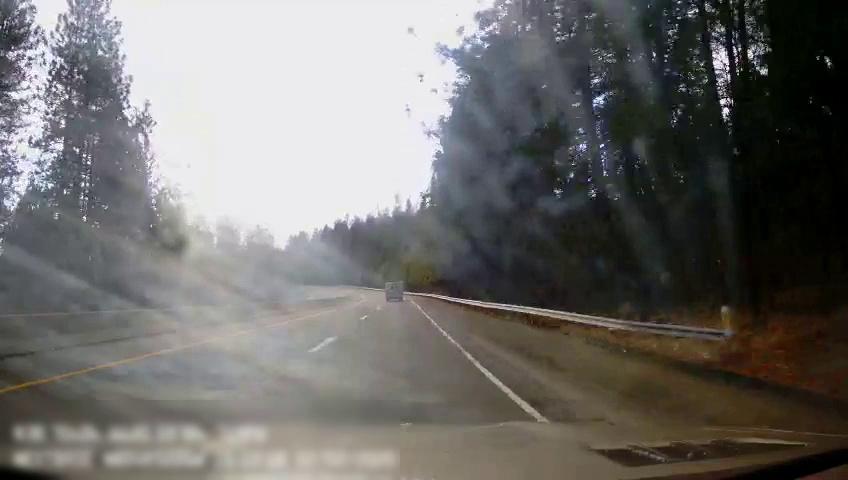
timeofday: Day
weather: Cloudy
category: Drivable Space
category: Drivable Space
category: Vehicles | Van
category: Lanes | Current Lane
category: Lanes | Alternate Lane
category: Lanes | Alternate Lane